Question: Is it possible to create a chart with two stacked chart series side by side using dimple?

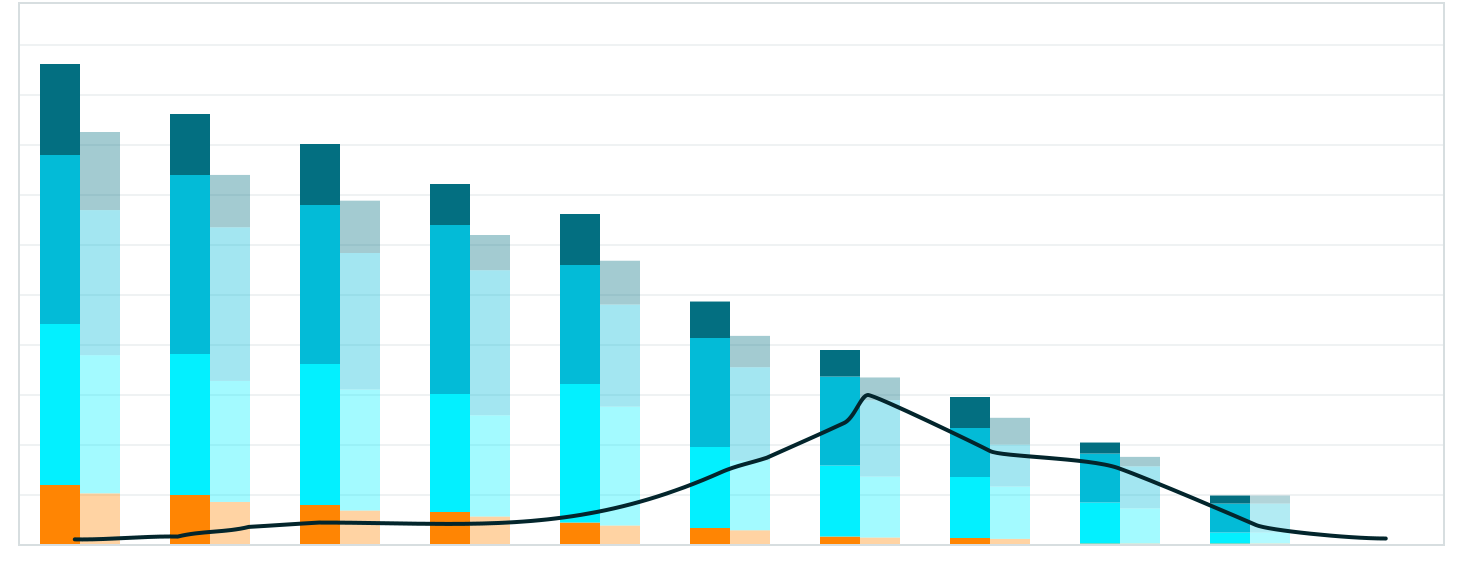
Answer: Yeah it's here in the examples:
<URL>